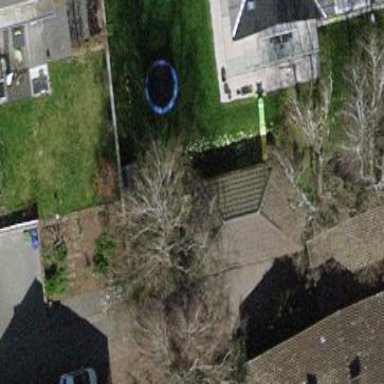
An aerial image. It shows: Garage.